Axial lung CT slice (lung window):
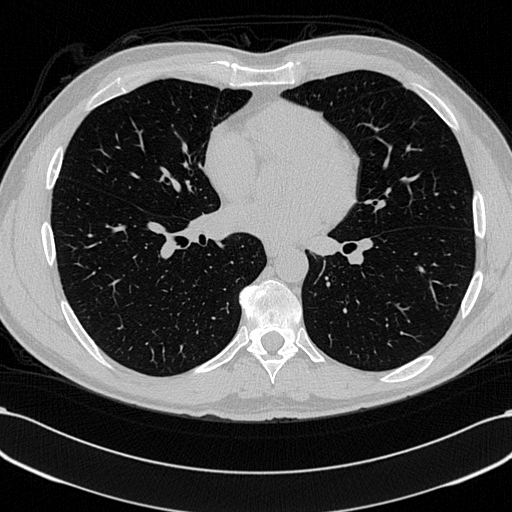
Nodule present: no